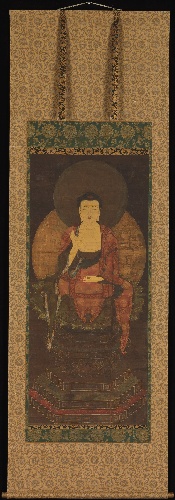
Title: 釈迦如来像|Shaka Nyorai
Date: 14th century
Object type: Hanging scroll
Classification: Paintings
Medium: Hanging scroll; ink, color, and gold on silk
Culture: Japan
Period: Nanbokuchō period (1336–92)
Dimensions: Image: 50 1/2 × 21 in. (128.3 × 53.3 cm)
Overall with mounting: 85 1/2 × 28 in. (217.2 × 71.1 cm)
Overall with knobs: 85 1/2 × 30 1/8 in. (217.2 × 76.5 cm)
Department: Asian Art
Credit line: H. O. Havemeyer Collection, Gift of Horace Havemeyer, 1929
Accession year: 1929
Repository: Metropolitan Museum of Art, New York, NY
Tags: Buddhism|Shakyamuni